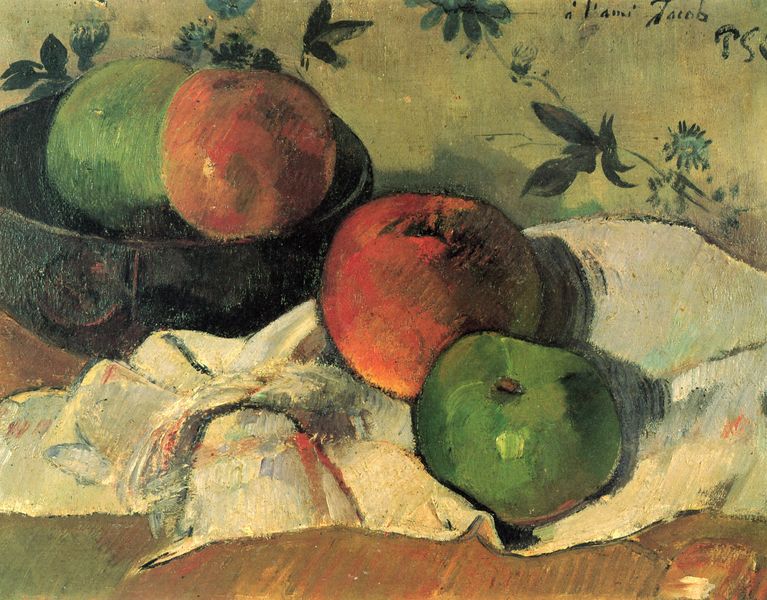
Titel: Stilleben "à l'ami Jacob"
Künstler: Paul Gauguin
Standort: Schweiz
Institution: Privatsammlung
Schlagwörter: blau, blätter, dunkel, gemälde, gruppe, schatten, weiß, aquarell, cezanne, gelb, grün, impressionismus, blume, blumen, braun, bunt, frankreich, grau, hell, holz, licht, orange, pastell, schwarz, tisch, blüten, obst, rot, tuch, wiese, beige, malerei, muster, wand, falten, schale, schüssel, tischdecke, tischtuch, öl, spiegelung, pastos, stoff, blatt, pflanzen, kontrast, frucht, früchte, stilleben, stillleben, apfel, äpfel, farbig, komplementär, liegen, moderne, modern, picknick, blue, oil, red, white, black, duktus, falte, green, painting, portrait, table, tapete, inschrift, glanz, vert, flowers, korb, tapestry, brown, wallpaper, bretter, platte, eindruck, gauguin, stiel, holztisch, stileben, vier, nature morte, schmetterling, tischplatte, blumentapete, wood, flower, paul cezanne, apple, fruit, life, rouge, reflex, kornblume, fleurs, brush strokes, impressionism, bird, birds, peinture, stiehl, desk, still life, tucj, schwaz, leaves, postimpressionismus, art, signature, circle, cloth, towel, mur, paint, jakob, brush stroke, butterfly, tapisserie, strunk, still, hatching, round, czezanne, realistic, konkret, amilie, jacob, bowl, van gogh, pommes, tabete, pflanten, torchon, aple, afpel, apples, brushwork, chiaroscuro, ps, oil on canvas, butterflies, oil paint, complementary, petals, artwork, insect, äüfel, green apples, l'ami, tabletop, red apples, greebn